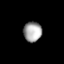
Tissue: lung
Cell type: Epithelial cells
Senescence score: 0.2269
Nuclear area (px): 360
Mean DAPI intensity: 162.456